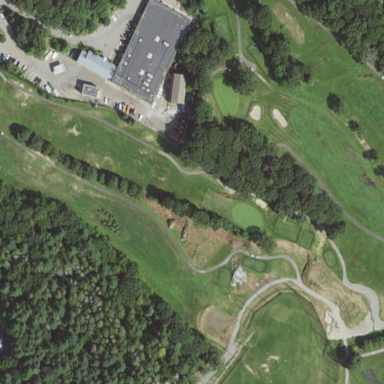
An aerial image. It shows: Scenic golf fairway.